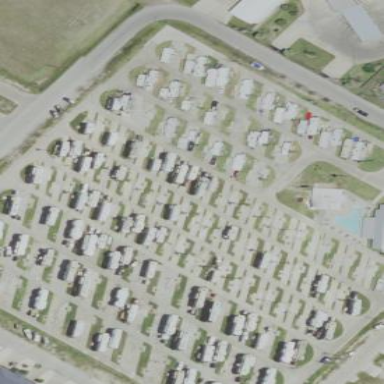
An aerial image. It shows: Caravan site with sanitary dump station for travelers.